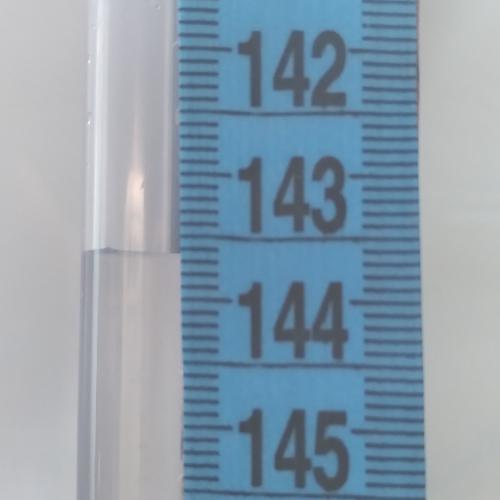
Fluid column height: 143.6 cm